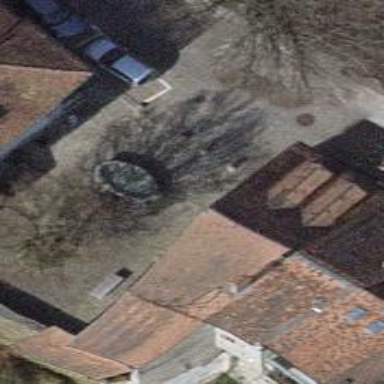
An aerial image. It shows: Fountain.